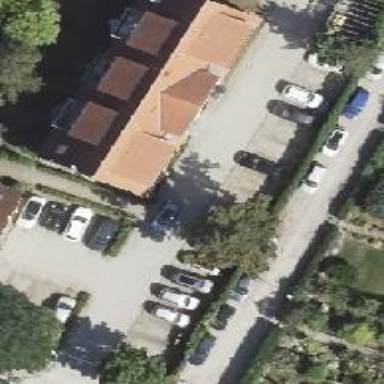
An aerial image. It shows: Apartments building with roof made of roof tiles.